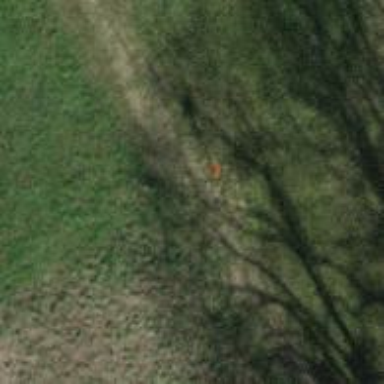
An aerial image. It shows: Aerial orange marker.